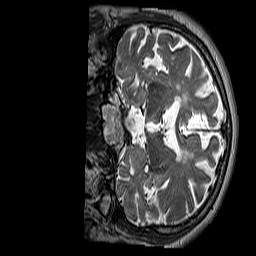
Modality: T2w
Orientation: coronal
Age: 61
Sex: female
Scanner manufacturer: siemens
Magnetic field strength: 3 T
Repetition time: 3.2 s
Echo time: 0.212 s